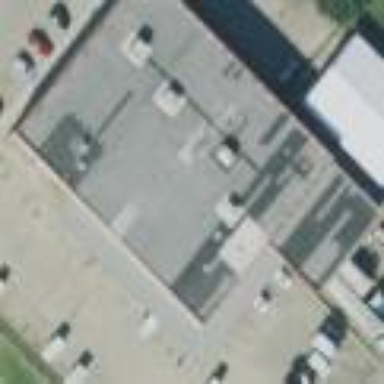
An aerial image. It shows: Building serving as post office.